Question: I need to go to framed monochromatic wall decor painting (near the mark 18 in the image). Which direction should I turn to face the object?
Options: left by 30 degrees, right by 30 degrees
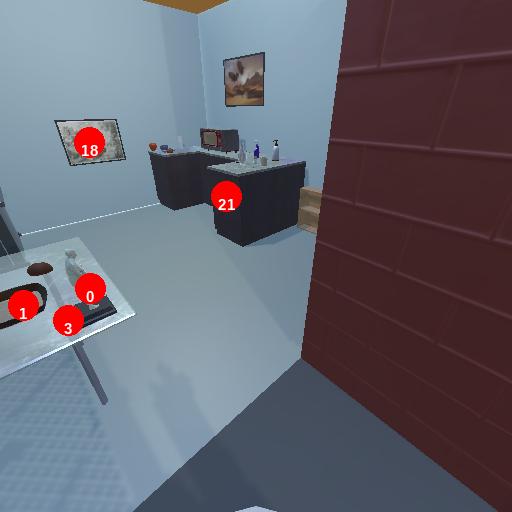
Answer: left by 30 degrees